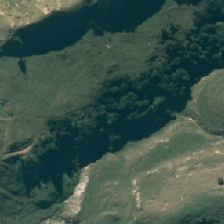
Land cover: manuka_kanuka